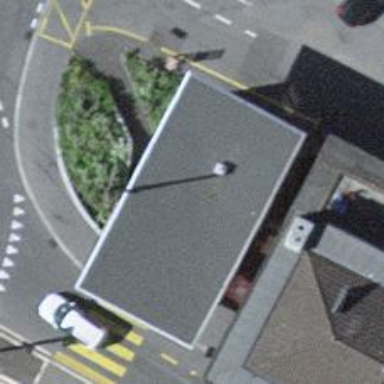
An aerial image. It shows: Toilets are available here.